Field crop: maize
Growth stage: 1
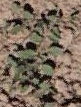
Species: convolvulus